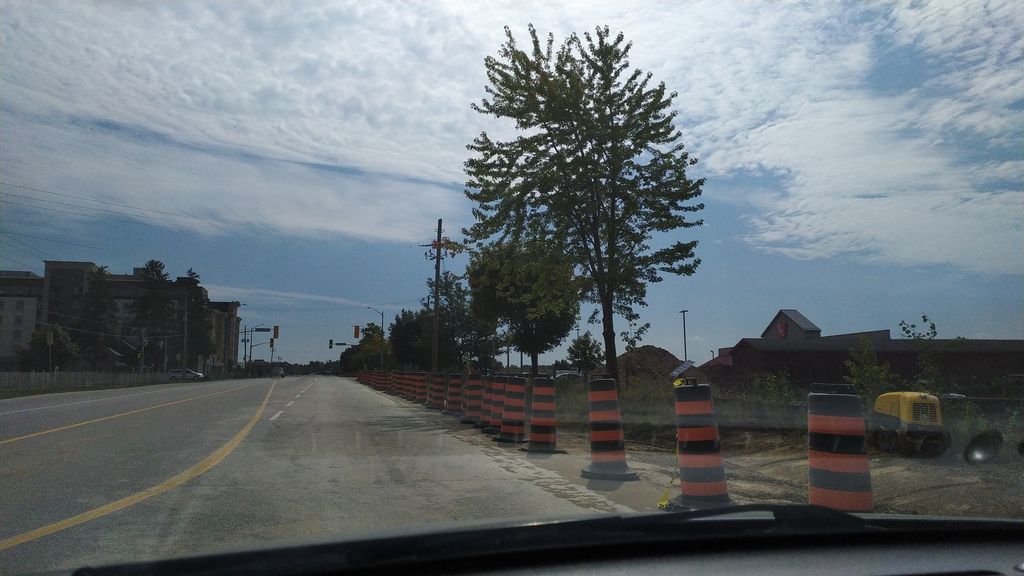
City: kitchener-waterloo